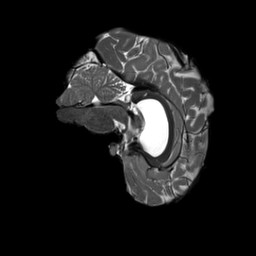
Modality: T2w
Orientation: sagittal
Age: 23
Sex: male
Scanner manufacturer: siemens
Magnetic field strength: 3 T
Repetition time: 3.2 s
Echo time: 0.566 s